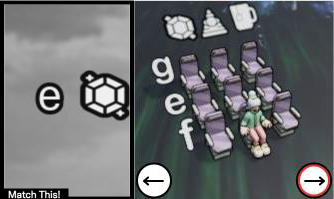
Task: seats
Answer: no